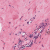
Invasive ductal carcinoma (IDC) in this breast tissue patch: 0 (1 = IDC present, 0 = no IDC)